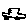
Label: car